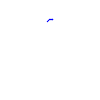
Particle: proton